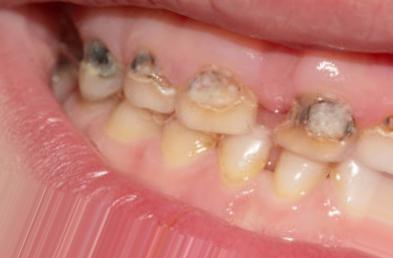
Condition: Caries